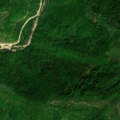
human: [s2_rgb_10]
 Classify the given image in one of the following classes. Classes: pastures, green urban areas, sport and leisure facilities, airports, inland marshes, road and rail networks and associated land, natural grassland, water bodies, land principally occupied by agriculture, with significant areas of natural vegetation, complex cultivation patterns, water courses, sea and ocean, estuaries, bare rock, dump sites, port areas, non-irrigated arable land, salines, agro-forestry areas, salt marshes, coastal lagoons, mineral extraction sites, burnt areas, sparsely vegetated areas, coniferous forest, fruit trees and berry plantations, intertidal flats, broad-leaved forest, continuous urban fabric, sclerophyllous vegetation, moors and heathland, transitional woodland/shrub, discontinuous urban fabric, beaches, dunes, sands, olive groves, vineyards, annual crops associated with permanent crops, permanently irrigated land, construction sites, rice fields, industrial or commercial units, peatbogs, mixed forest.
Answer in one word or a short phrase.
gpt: broad-leaved forest, transitional woodland/shrub